Question: I need to simulate the effect of skewing an image, like Photoshop, using Javascript. Do you guys know how to do that in Javascript?
What kind of geometry calculation is applied to the '<canvas>' context? , because it has to be modified dynamically.

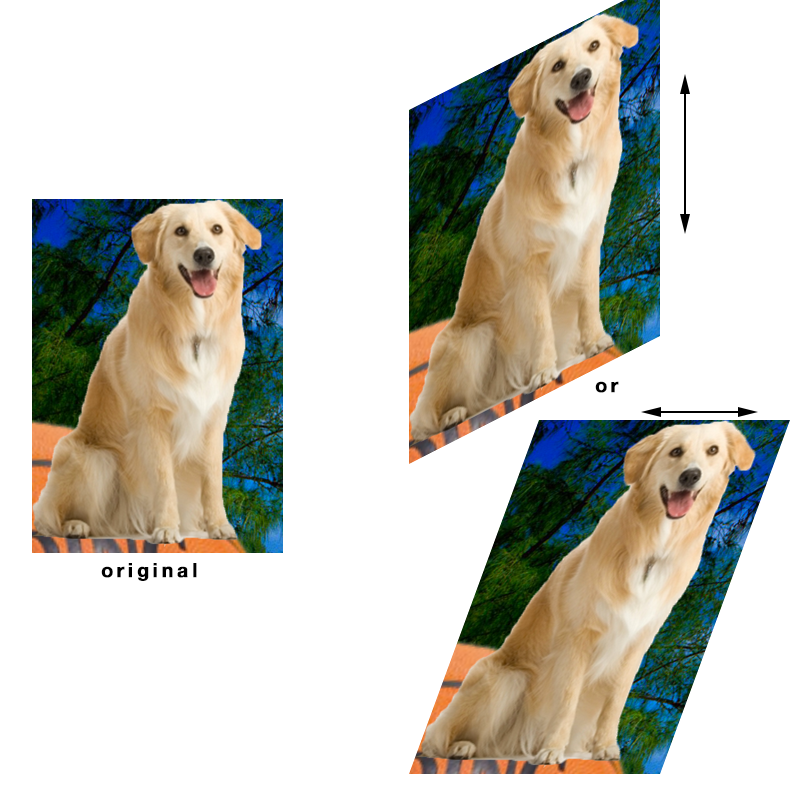
Answer: I found the solution: <URL>